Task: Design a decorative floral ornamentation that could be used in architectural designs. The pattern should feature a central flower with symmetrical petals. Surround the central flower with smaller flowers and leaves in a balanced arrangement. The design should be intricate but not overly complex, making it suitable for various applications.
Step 91:
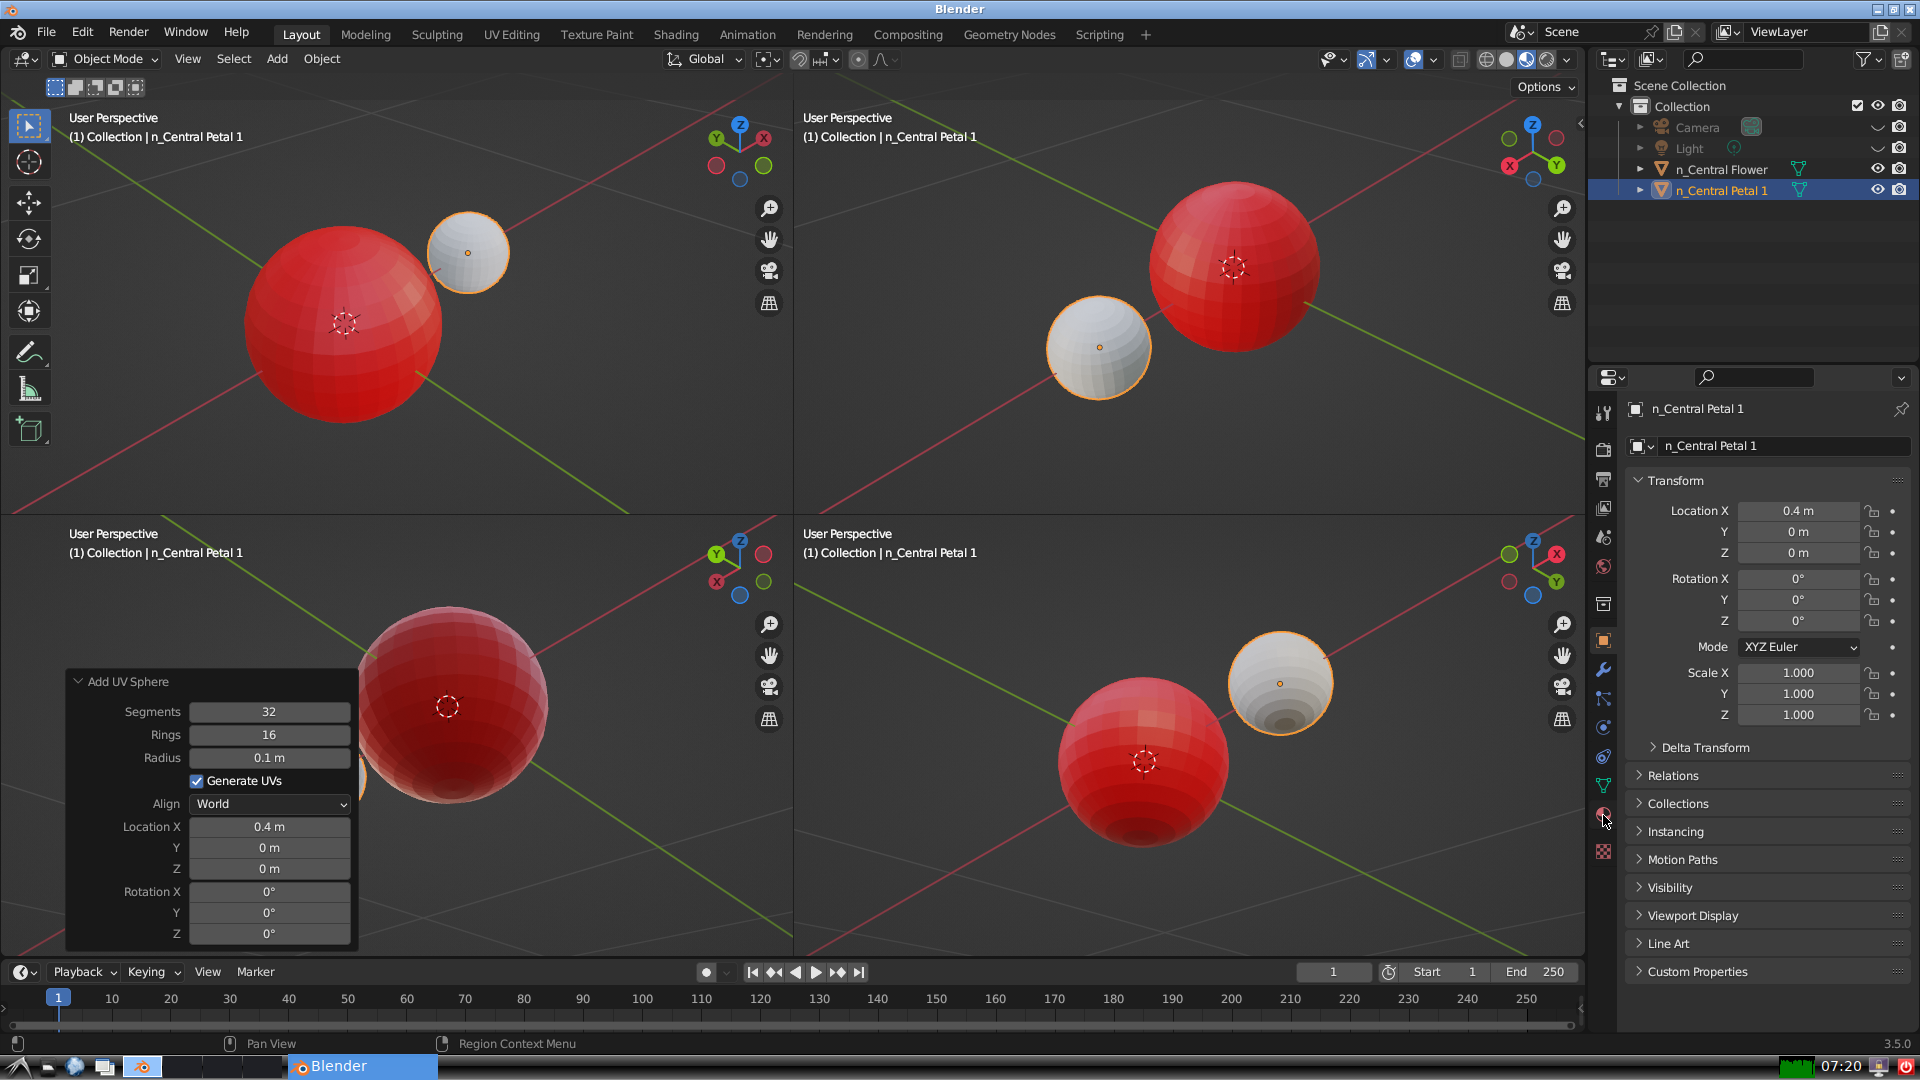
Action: click: no